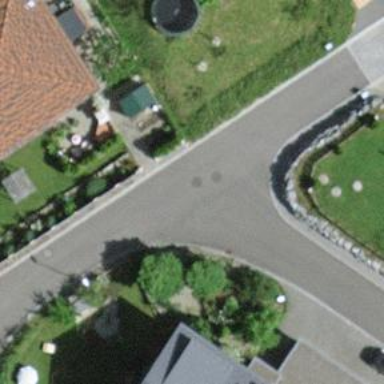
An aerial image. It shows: Residential road.